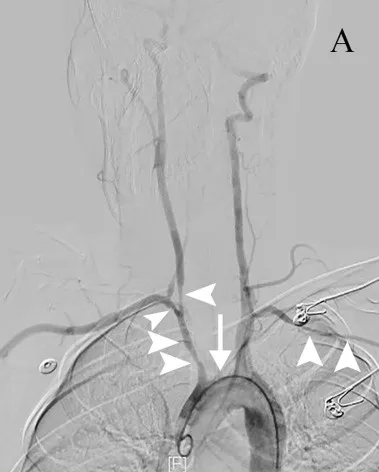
The endovascular therapy procedure. (A) DSA showing multiple stenoses (arrowheads) in the brachiocephalic trunk, the beginning of the right CCA and the bilateral subclavian arteries, with occlusion of the left CCA and its branches (arrow).
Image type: radiology (ct)